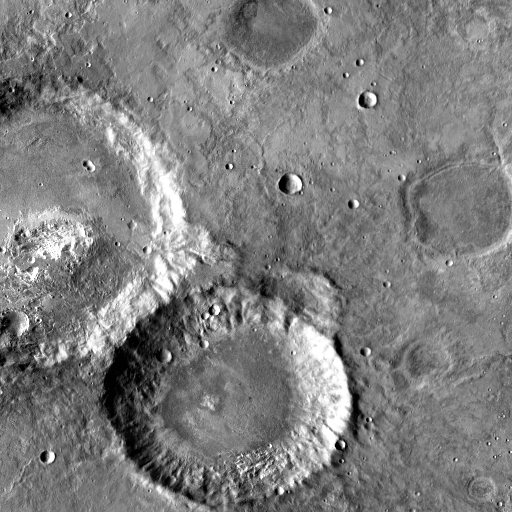
Crater classes present: Background, Other, Buried